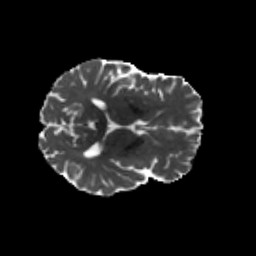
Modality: MD
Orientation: axial
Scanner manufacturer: siemens
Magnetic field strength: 3 T
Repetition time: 8.8 s
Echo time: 0.085 s